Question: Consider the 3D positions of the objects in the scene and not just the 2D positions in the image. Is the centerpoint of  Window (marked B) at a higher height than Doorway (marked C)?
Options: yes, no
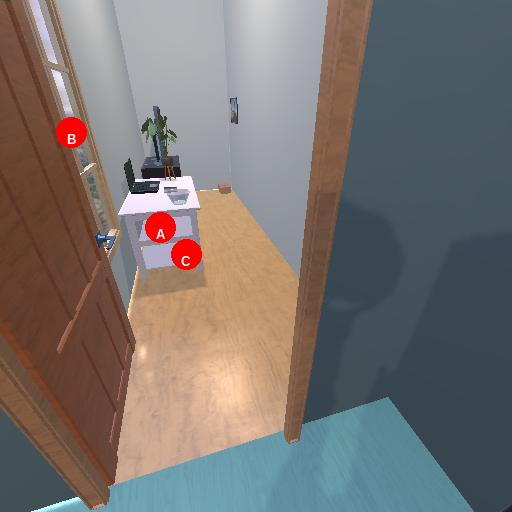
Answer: yes